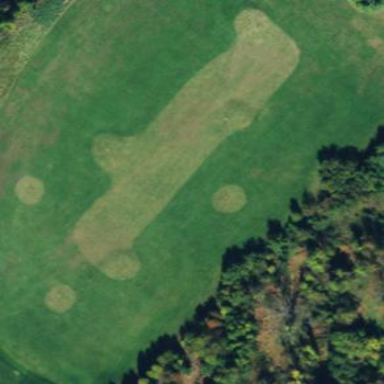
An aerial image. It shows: Driving range for golf practice.